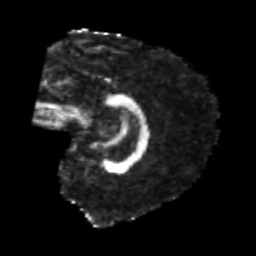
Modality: FA
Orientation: sagittal
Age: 26
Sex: male
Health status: healthy
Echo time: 0.074 s